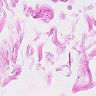
Metastatic tissue present: no